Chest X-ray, AP view. Patient: 30 years old, sex F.
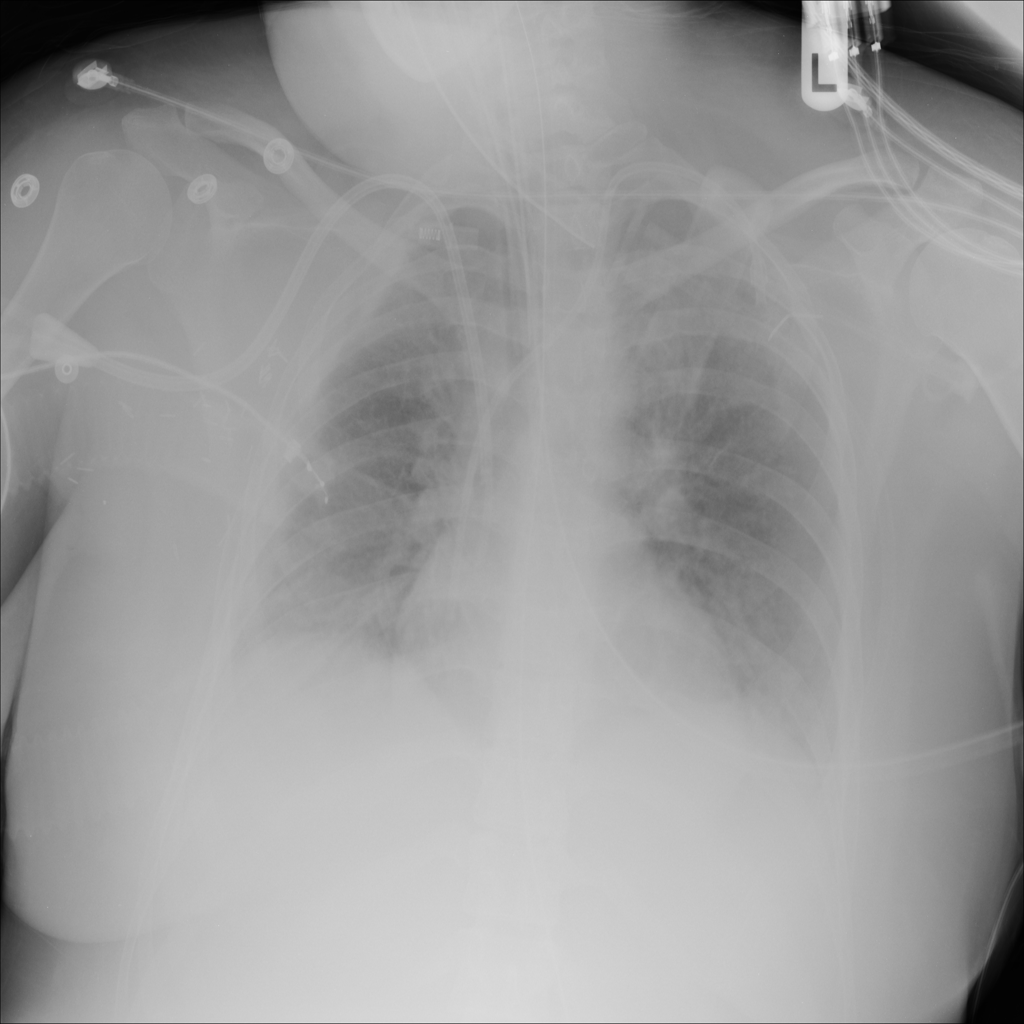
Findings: No Finding